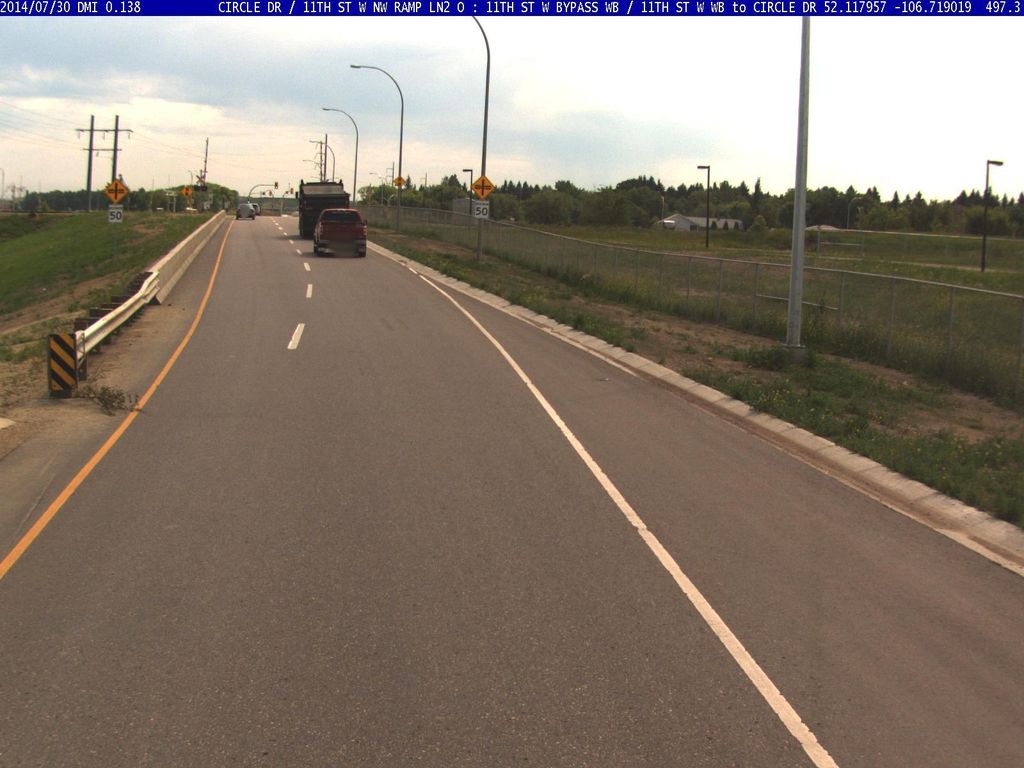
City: saskatoon